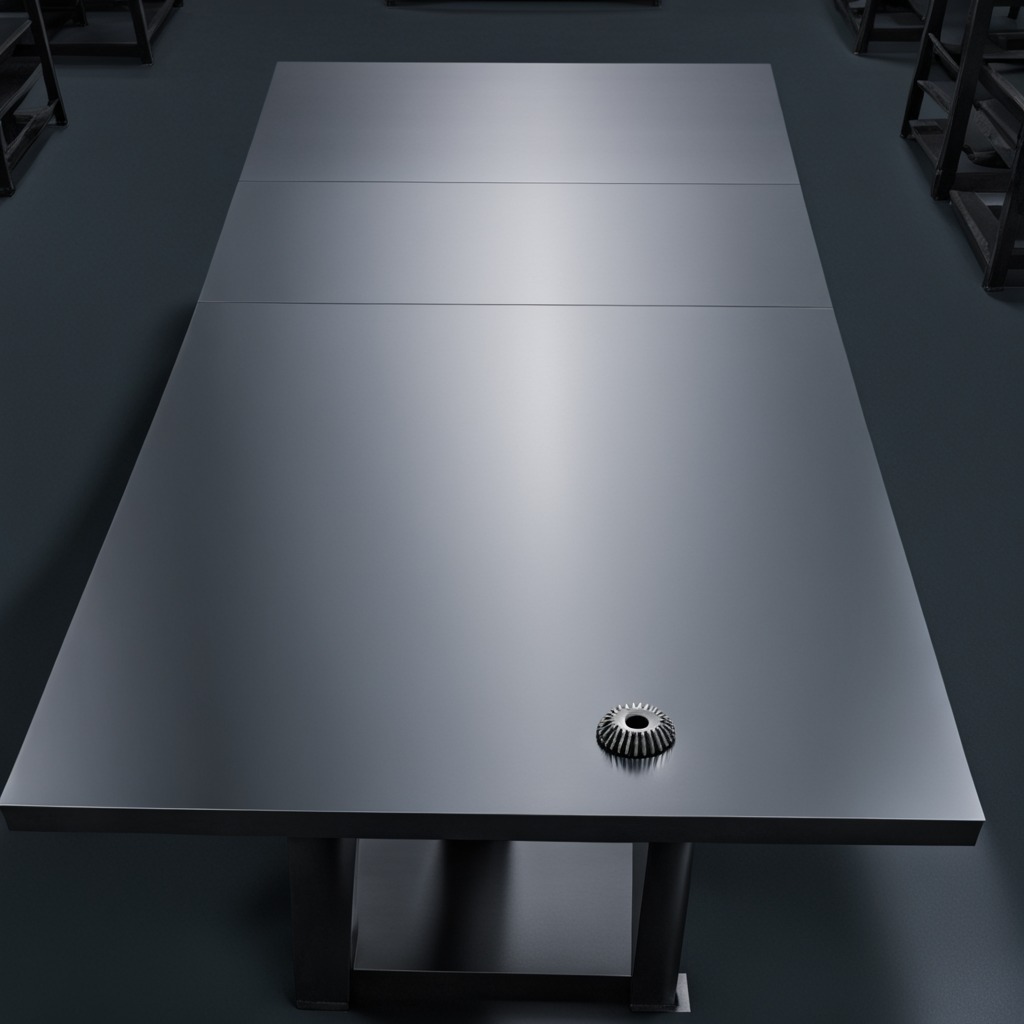
A steel gear with teeth is lying on the clean empty table in the evening.